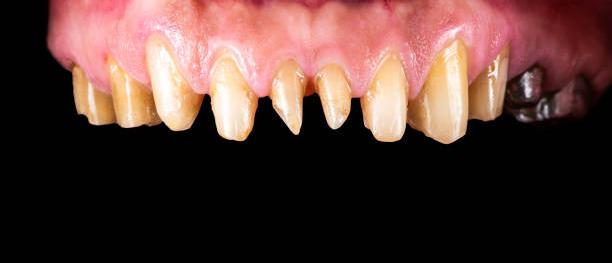
Condition: Calculus